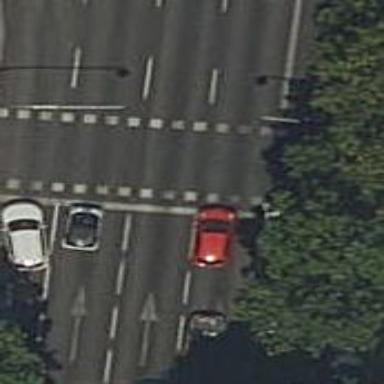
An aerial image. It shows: Crossing with traffic signals. It is zebra crossing.